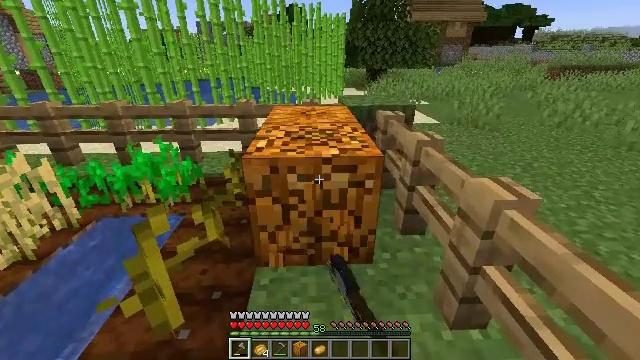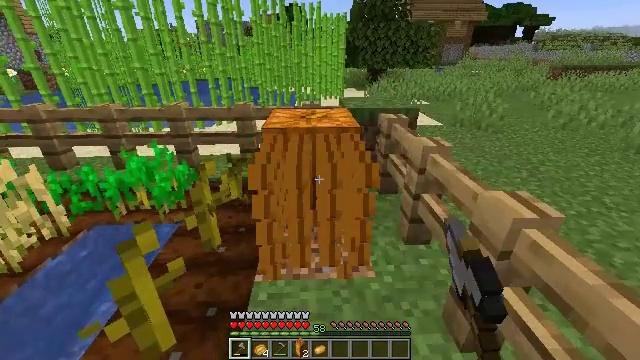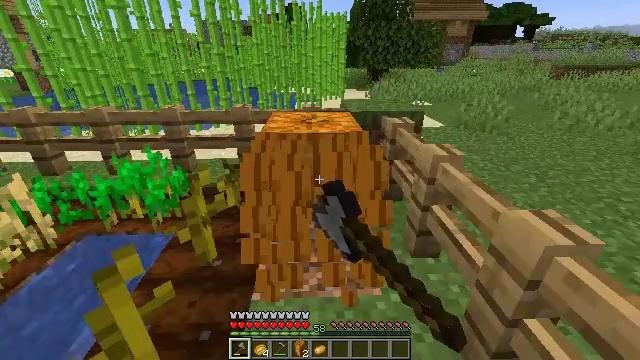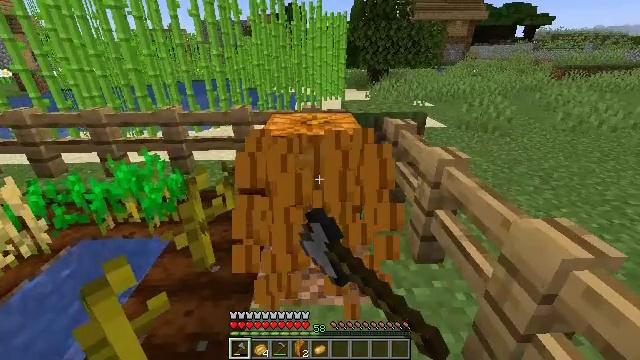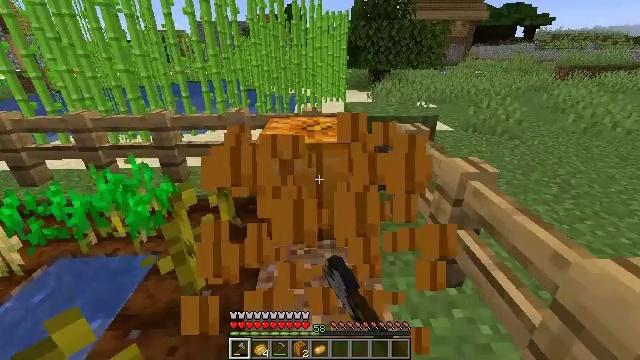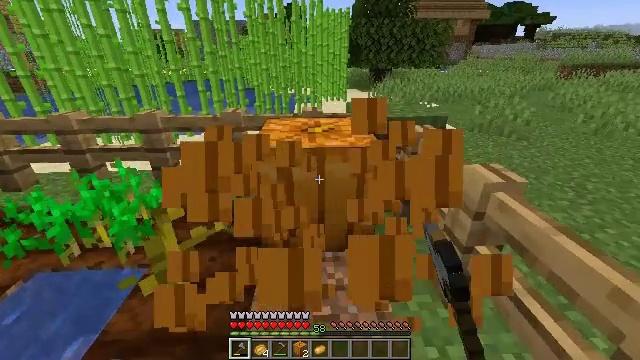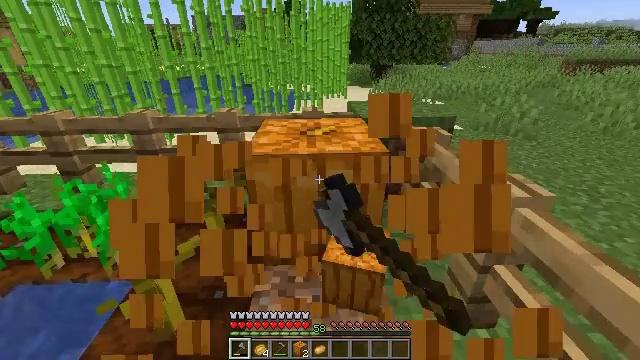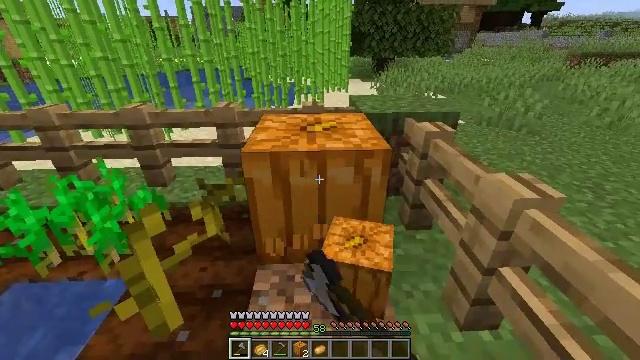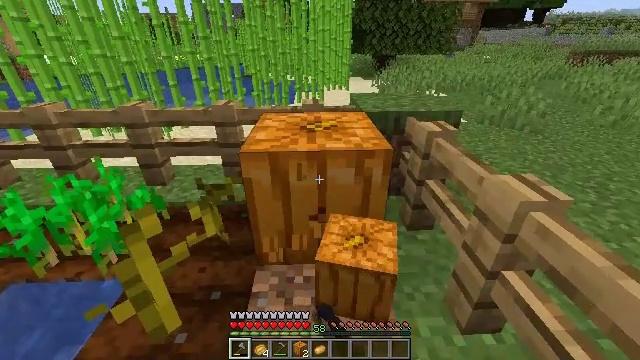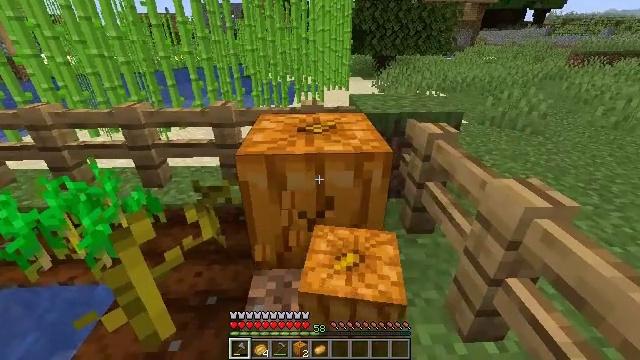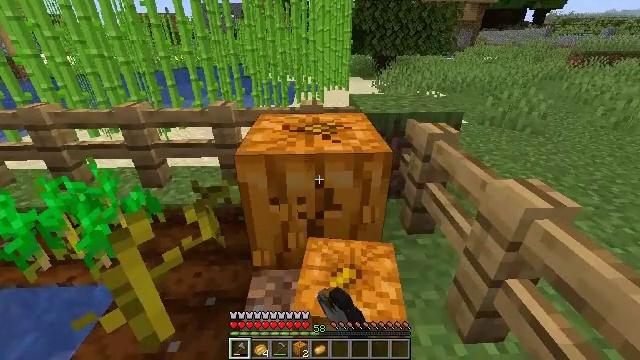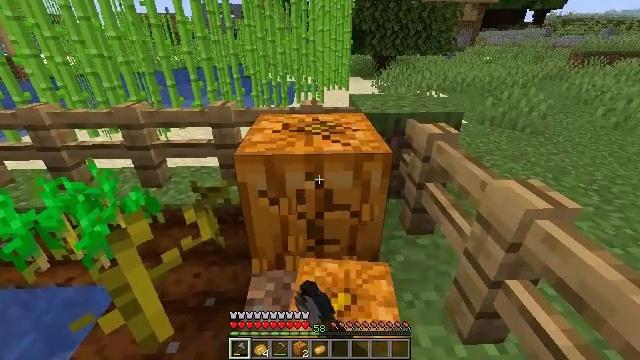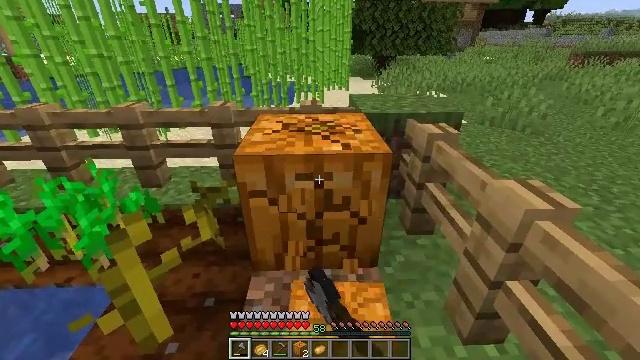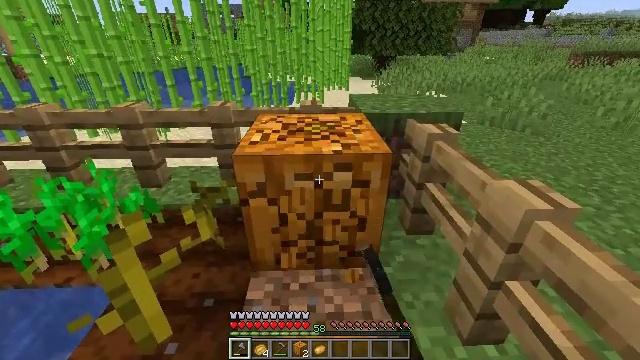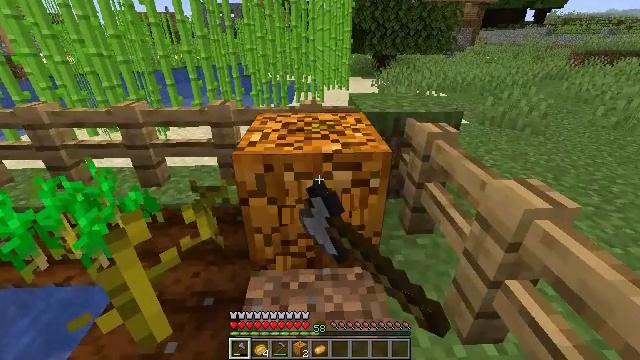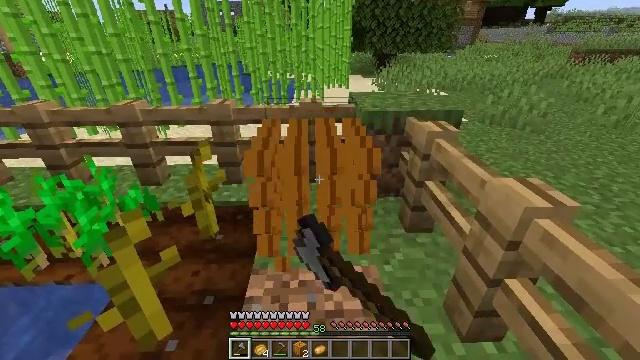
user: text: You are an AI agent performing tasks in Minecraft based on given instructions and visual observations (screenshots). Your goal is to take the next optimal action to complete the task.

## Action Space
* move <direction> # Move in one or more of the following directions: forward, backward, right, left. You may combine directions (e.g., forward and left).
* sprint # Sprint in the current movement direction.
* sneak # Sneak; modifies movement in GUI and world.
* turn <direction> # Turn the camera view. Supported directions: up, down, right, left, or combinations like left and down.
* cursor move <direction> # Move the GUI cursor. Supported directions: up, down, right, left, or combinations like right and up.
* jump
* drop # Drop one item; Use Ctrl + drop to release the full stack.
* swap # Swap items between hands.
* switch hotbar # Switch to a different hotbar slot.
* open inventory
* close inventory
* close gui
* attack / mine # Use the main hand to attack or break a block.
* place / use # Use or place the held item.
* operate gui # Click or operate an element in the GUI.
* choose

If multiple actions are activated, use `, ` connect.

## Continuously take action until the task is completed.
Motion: motion action
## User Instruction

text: Mine the pumpkin from the ground.
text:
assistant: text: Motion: move forward, attack / mine
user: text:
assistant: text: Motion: move forward, attack / mine
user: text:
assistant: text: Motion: move forward, attack / mine
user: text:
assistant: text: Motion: move forward, attack / mine
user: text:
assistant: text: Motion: move forward, attack / mine
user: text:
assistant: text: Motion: attack / mine
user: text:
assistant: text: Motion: turn down, attack / mine
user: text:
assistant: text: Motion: attack / mine
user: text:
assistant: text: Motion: attack / mine
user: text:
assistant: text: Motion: attack / mine
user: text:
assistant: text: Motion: attack / mine
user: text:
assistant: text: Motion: attack / mine
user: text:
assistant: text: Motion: attack / mine
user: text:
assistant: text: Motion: attack / mine
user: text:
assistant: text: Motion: attack / mine
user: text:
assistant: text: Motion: attack / mine
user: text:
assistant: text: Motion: attack / mine
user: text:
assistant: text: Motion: move forward, attack / mine
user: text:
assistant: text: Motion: move forward, attack / mine
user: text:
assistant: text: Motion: attack / mine